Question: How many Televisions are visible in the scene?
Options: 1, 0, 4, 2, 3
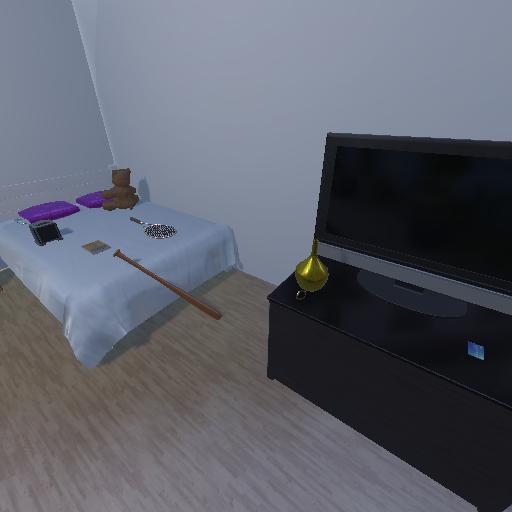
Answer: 1